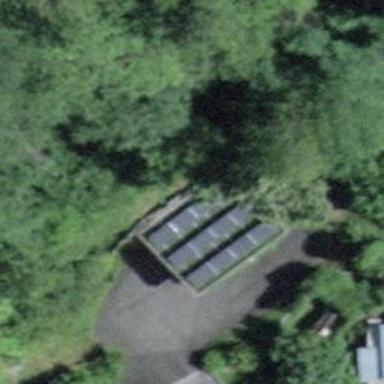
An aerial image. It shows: Garage building.